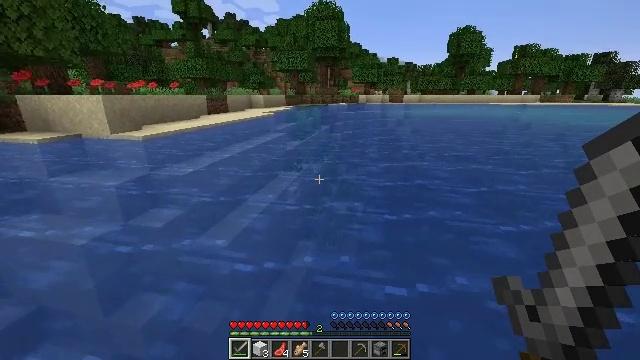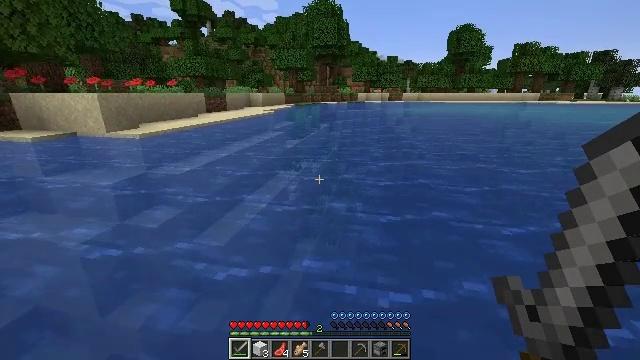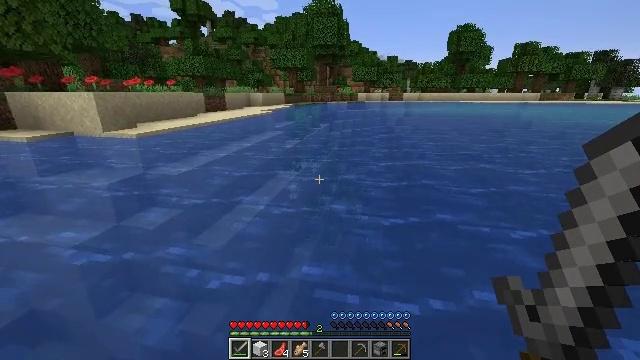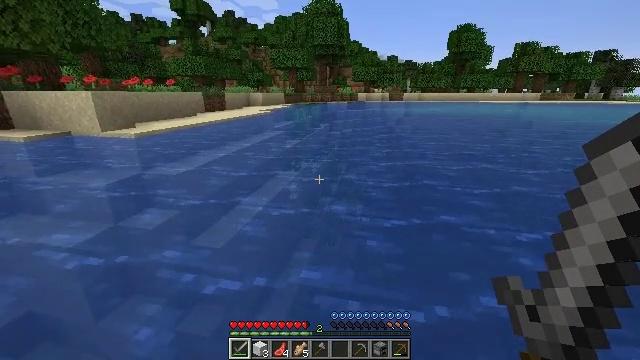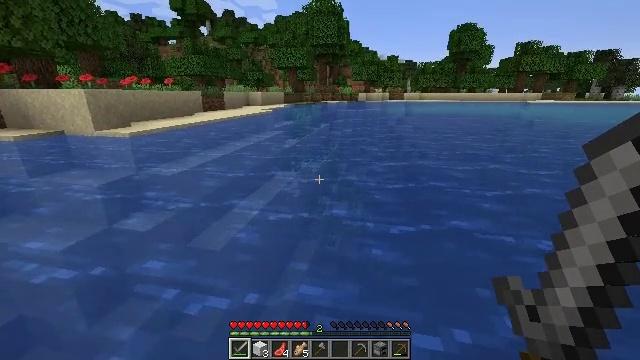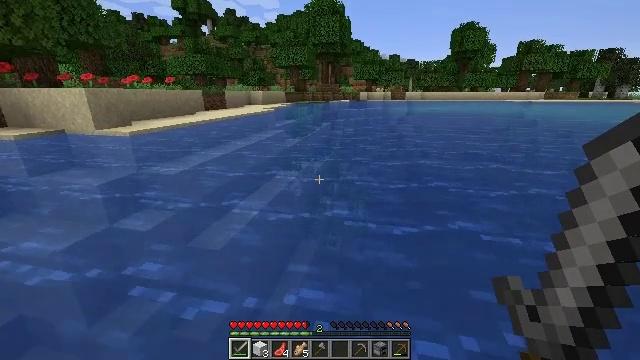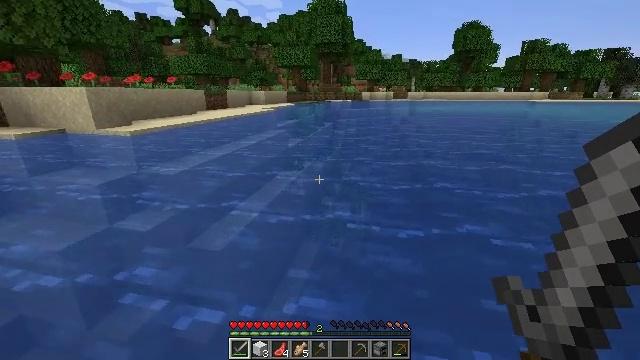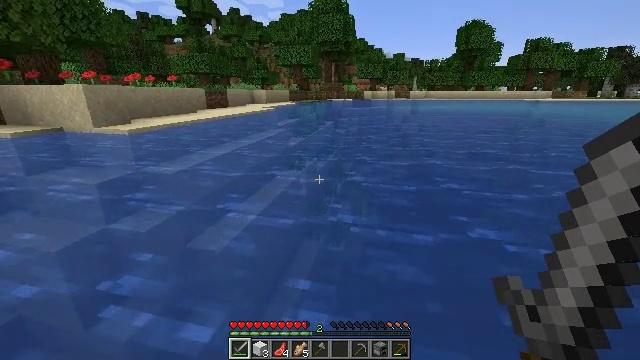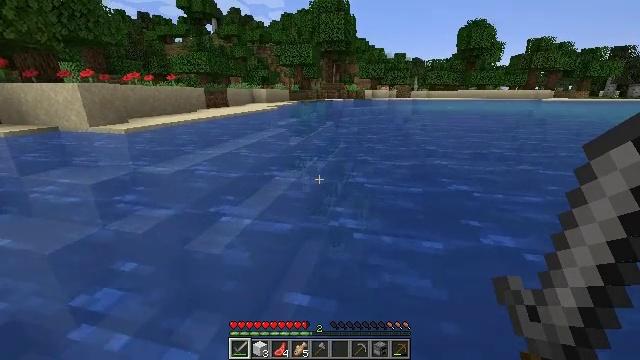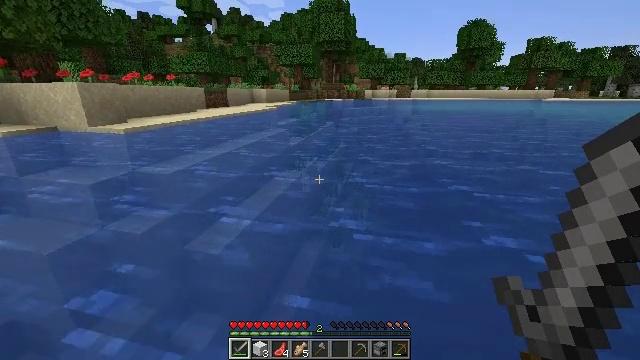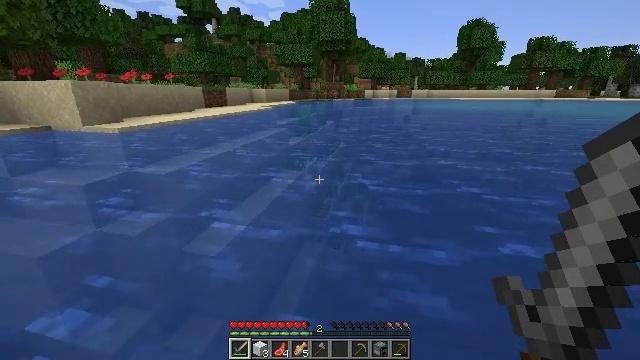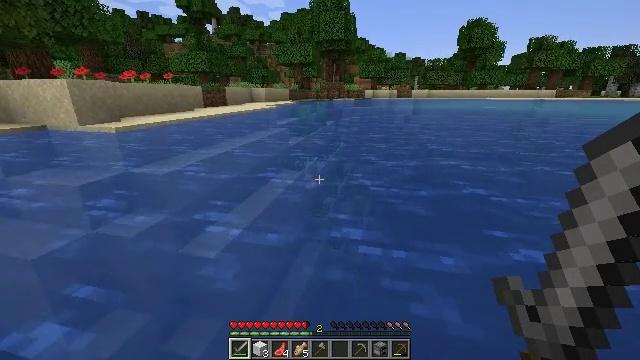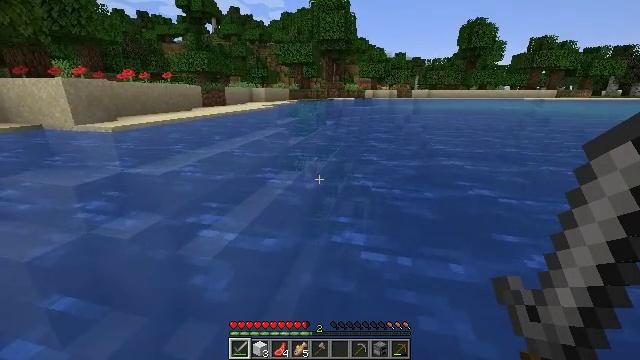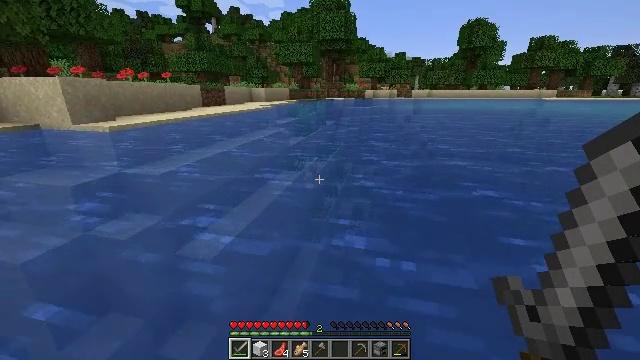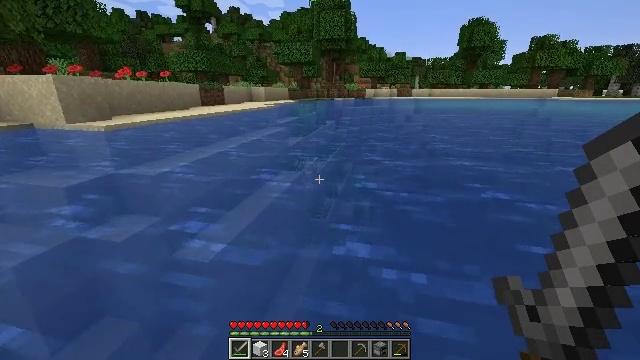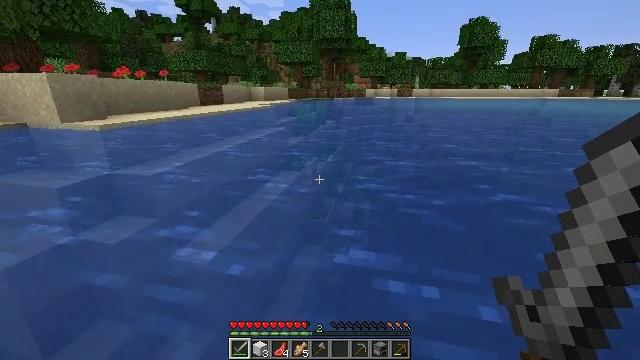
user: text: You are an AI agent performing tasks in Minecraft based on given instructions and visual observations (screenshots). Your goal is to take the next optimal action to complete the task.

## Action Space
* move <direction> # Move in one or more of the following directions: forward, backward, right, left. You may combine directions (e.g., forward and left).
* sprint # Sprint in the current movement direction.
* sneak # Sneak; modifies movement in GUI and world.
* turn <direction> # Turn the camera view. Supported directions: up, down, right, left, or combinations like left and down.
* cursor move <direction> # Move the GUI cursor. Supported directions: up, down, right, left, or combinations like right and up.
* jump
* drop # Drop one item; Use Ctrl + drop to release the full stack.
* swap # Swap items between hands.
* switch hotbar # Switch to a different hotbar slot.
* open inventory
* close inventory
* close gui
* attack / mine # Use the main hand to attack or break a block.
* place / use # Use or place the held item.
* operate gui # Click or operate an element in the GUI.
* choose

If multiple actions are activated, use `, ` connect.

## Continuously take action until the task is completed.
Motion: motion action
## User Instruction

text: Kill mobs in water.
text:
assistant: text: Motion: move forward
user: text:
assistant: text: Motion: move forward
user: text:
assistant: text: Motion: move forward
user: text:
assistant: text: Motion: move forward
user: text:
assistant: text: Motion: move forward
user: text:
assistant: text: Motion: move forward
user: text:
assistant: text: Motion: move forward
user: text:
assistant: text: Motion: move forward
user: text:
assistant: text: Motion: move forward
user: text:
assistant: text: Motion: move forward
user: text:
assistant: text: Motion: move forward
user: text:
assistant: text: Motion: move forward
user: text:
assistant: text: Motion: move forward
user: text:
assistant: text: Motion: move forward
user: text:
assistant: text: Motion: move forward
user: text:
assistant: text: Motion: move forward
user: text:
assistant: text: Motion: move forward
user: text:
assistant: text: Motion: move forward
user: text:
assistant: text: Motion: move forward
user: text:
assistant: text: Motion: move forward
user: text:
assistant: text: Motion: move forward
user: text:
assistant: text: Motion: move forward
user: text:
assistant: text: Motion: move forward
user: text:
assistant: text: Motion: move forward
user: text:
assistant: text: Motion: move forward
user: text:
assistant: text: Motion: move forward
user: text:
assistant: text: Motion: move forward
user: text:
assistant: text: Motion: move forward
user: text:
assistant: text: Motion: move forward
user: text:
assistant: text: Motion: move forward